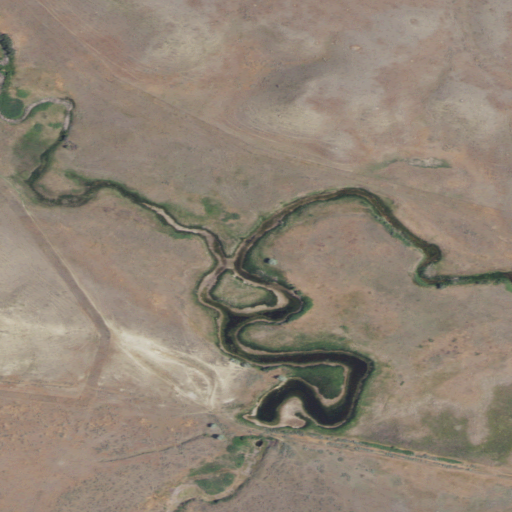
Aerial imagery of valley in Montana named Cherry Coulee containing grassland, shrub, woody wetlands, and herbaceous wetlands